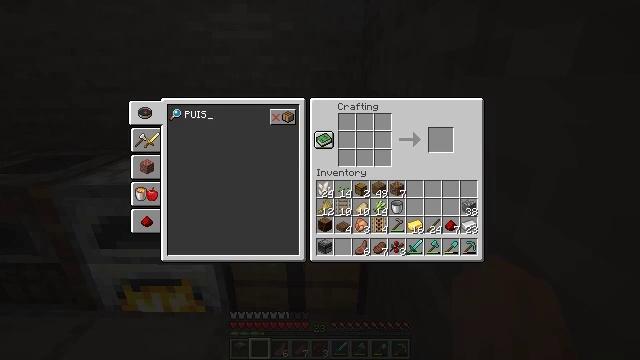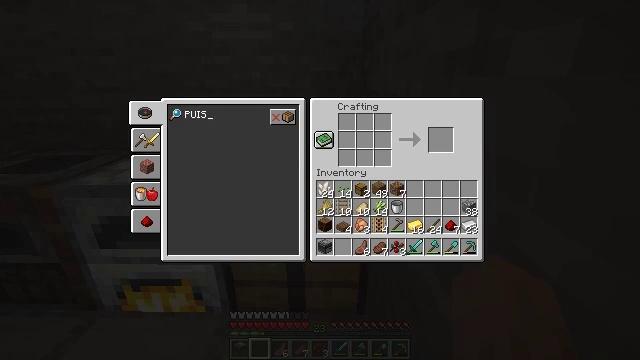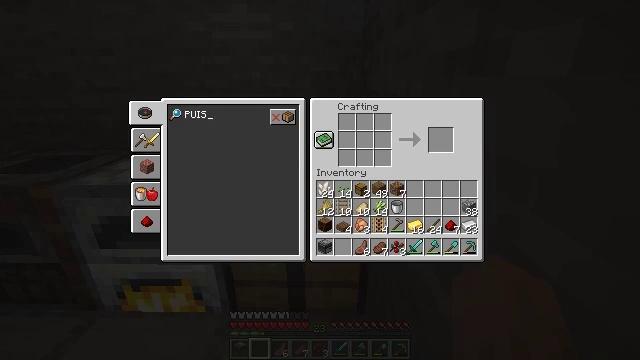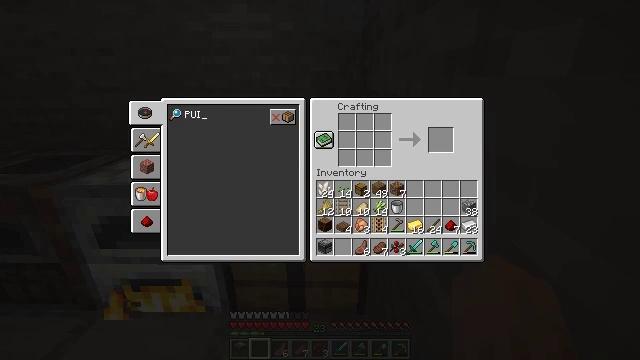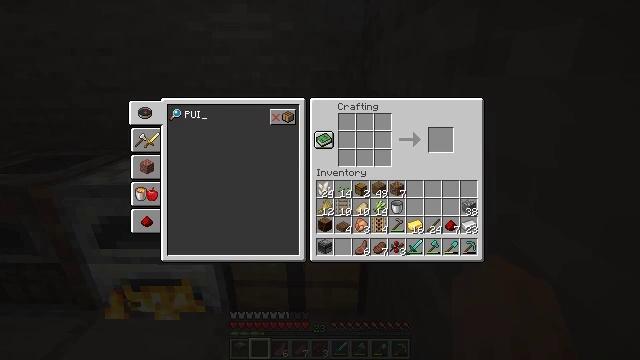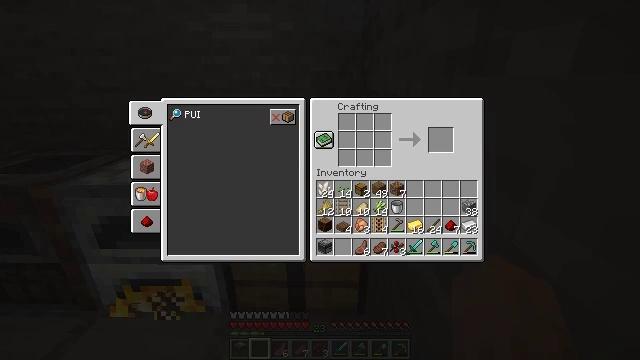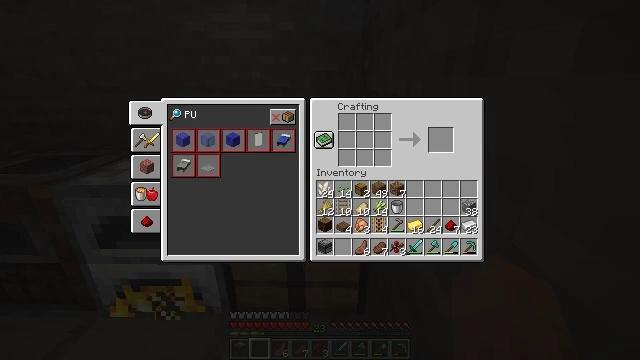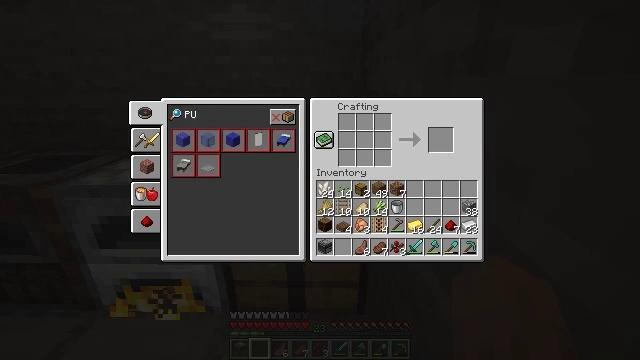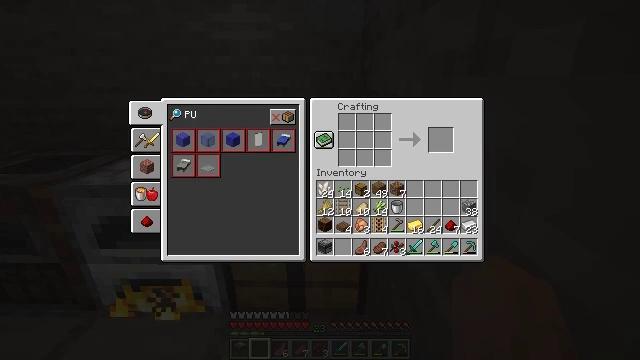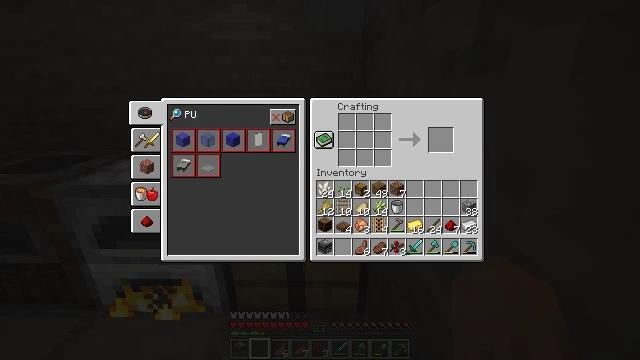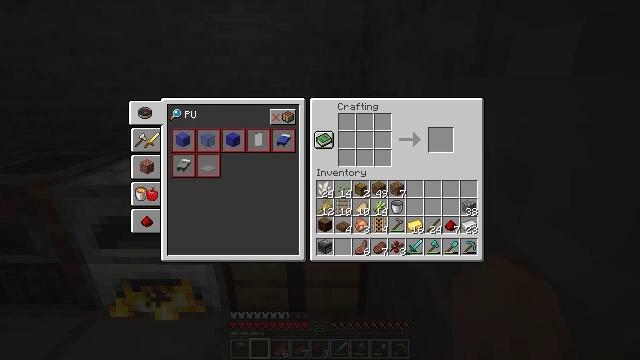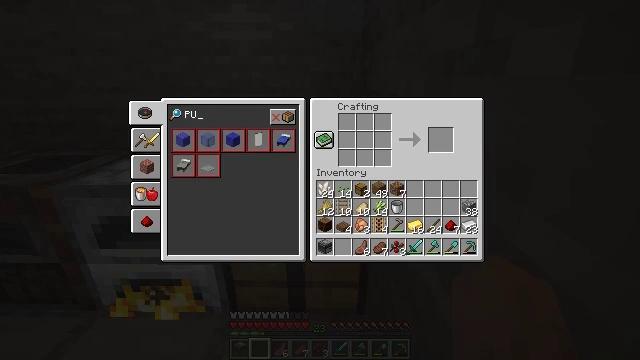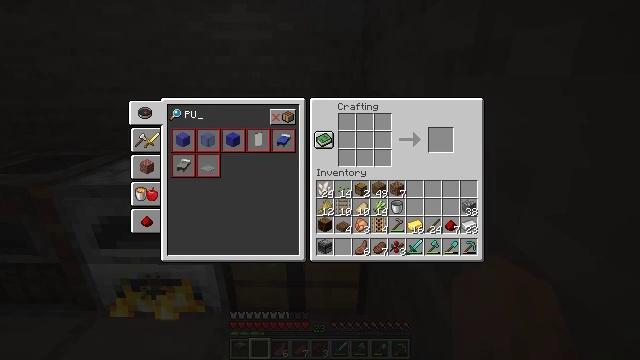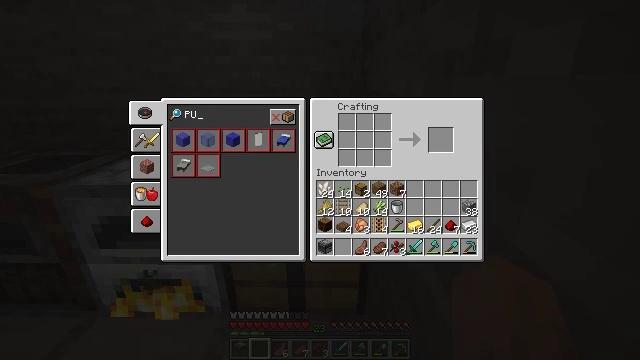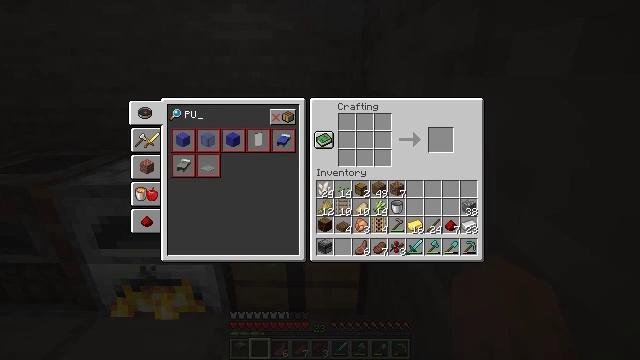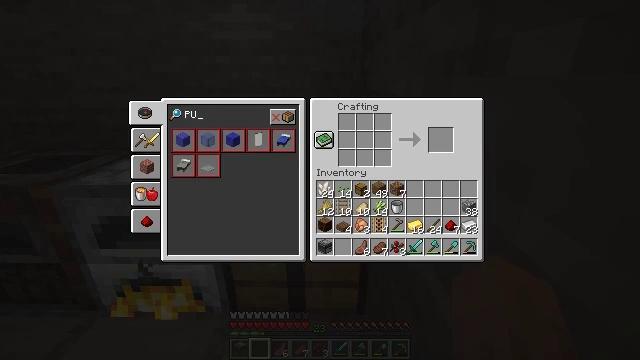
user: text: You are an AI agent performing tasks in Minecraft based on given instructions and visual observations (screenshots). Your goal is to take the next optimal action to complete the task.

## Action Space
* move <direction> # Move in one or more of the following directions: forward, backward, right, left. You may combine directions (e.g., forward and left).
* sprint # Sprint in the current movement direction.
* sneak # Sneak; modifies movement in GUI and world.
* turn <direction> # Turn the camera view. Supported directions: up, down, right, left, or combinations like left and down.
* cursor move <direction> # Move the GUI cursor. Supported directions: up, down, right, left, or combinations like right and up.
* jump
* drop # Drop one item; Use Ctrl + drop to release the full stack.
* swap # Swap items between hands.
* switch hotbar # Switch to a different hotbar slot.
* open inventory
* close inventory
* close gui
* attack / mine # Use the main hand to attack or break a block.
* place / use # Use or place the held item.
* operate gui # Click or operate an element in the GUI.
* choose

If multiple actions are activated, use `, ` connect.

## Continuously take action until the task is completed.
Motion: motion action
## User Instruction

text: Make a piston in the crafting grid.
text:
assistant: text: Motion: no_op
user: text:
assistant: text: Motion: no_op
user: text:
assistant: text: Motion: no_op
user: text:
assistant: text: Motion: no_op
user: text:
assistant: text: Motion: no_op
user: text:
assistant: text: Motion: no_op
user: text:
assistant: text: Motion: no_op
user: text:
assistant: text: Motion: no_op
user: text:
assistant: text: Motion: no_op
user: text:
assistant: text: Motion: no_op
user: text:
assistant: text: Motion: no_op
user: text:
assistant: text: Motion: no_op
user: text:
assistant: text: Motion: no_op
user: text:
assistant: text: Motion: no_op
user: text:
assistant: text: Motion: no_op
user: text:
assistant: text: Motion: no_op
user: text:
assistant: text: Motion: no_op
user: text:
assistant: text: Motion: no_op
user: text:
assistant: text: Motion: no_op
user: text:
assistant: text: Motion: no_op
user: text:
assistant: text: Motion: no_op
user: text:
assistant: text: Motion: no_op
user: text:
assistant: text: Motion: no_op
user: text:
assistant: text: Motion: no_op
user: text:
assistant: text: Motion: no_op
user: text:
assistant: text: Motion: no_op
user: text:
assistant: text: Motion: no_op
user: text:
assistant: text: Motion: no_op
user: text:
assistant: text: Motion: no_op
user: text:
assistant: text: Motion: no_op